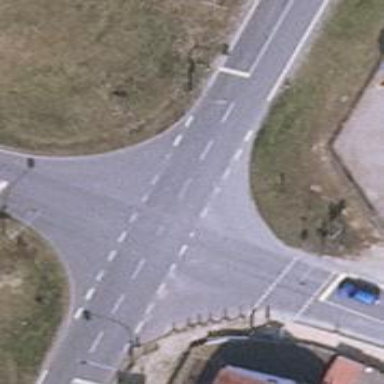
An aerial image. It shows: Asphalt road with junction.